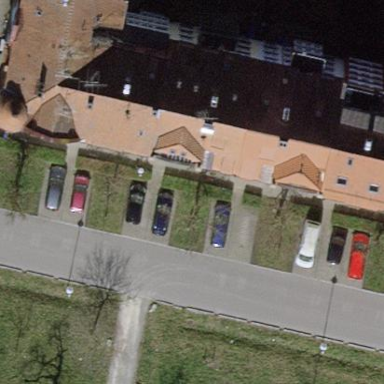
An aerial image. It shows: Street side parking area.